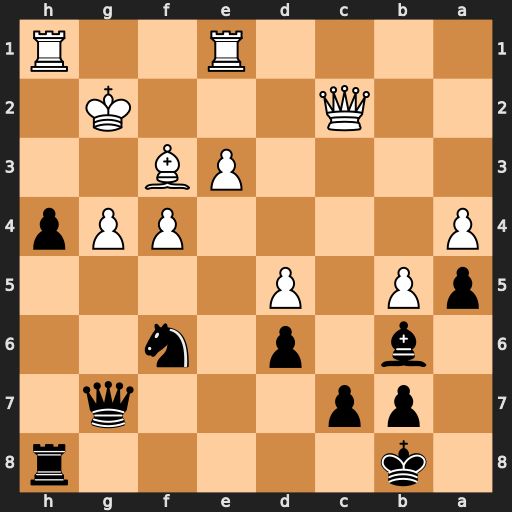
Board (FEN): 1k5r/1pp3q1/1b1p1n2/pP1P4/P4PPp/4PB2/2Q3K1/4R2R
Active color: b
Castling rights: -
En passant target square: -
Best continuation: Nxg4 Kh3 Nxe3